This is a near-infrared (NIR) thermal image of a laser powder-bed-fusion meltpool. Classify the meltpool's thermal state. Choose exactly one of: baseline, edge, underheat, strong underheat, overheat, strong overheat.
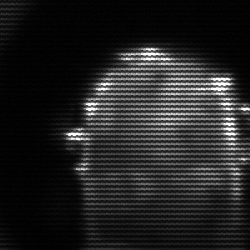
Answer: baseline